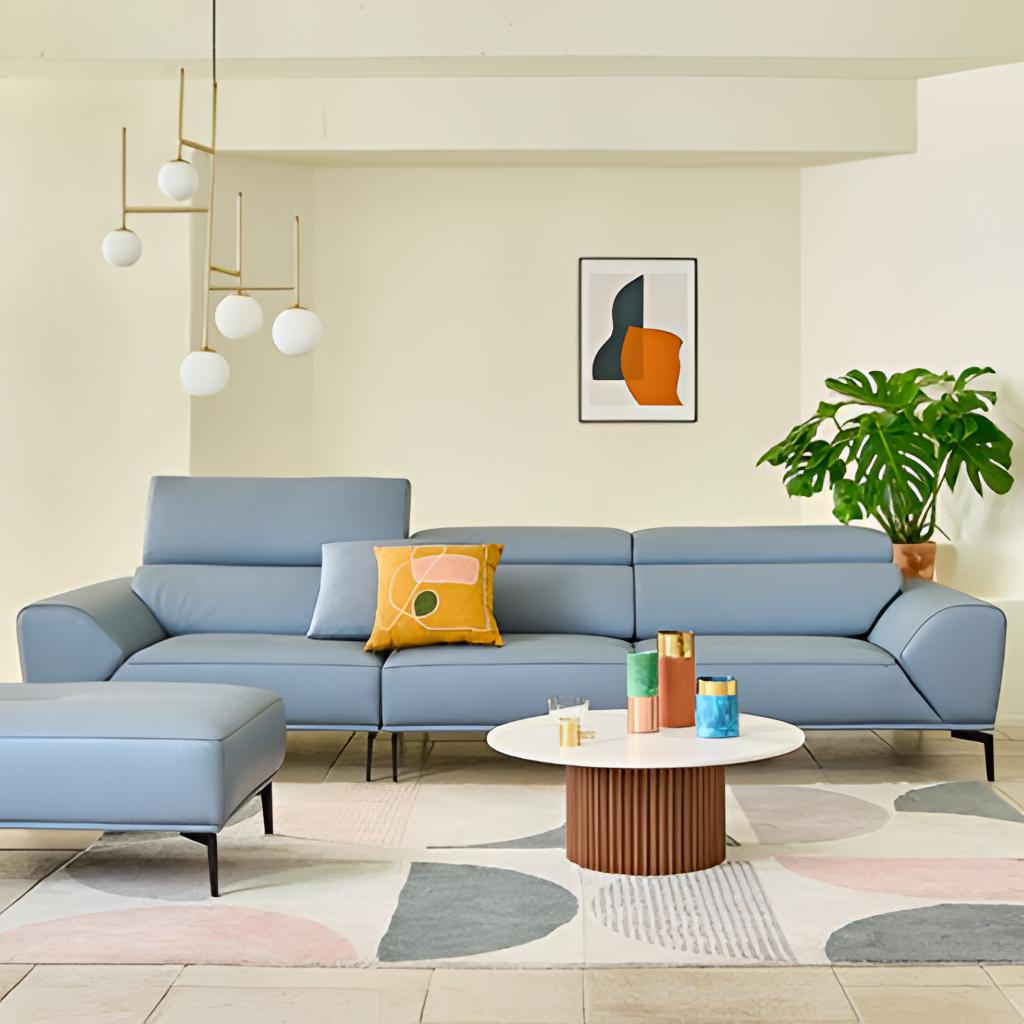
leather sofa, living room, contemporary, paint wallpaper, with solid pattern, beige tile flooring, with large square pattern